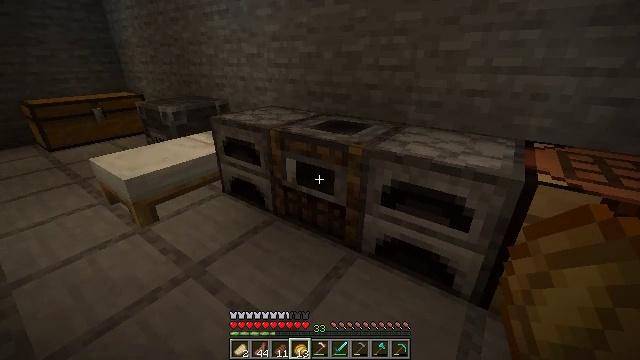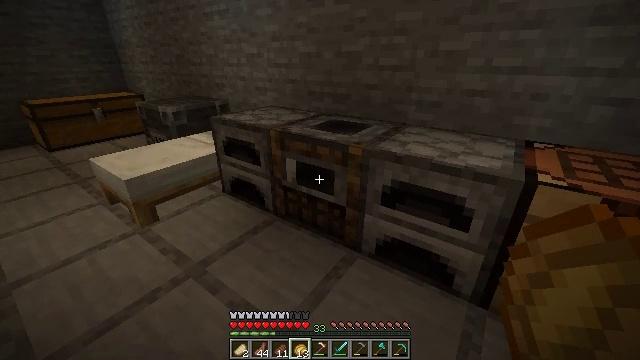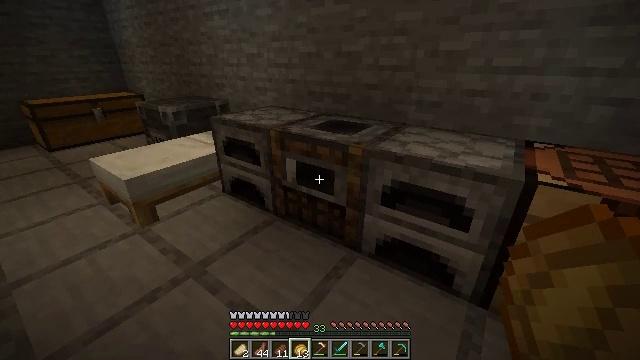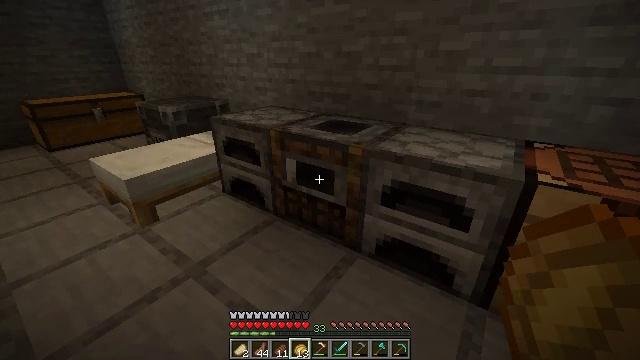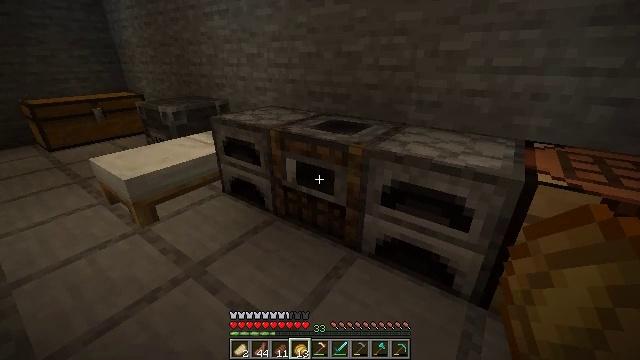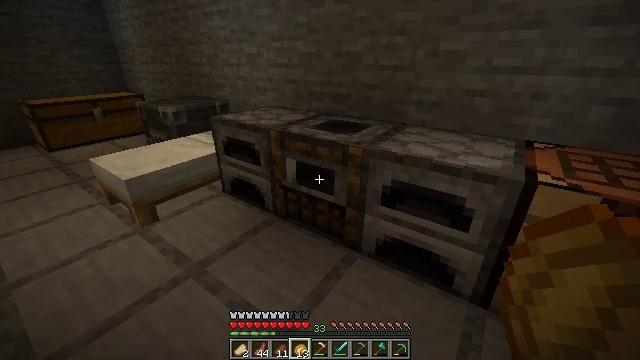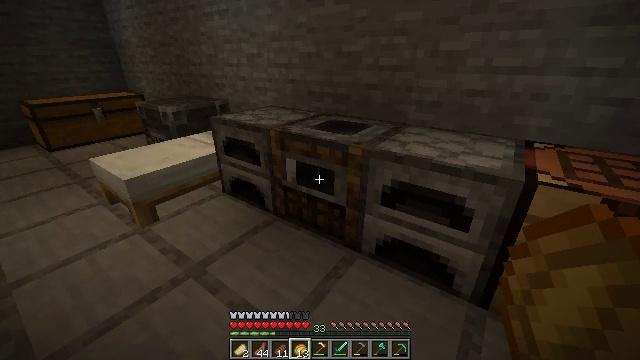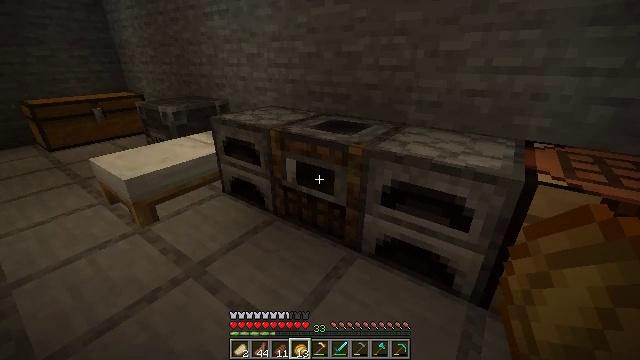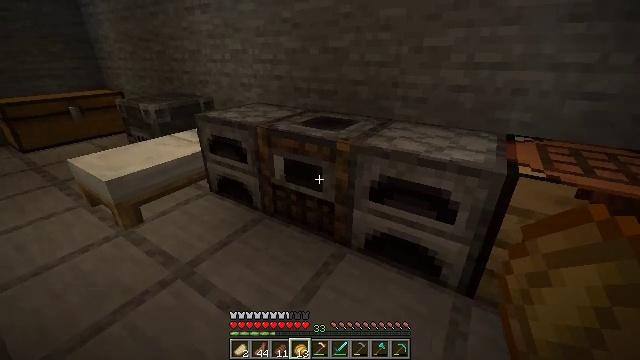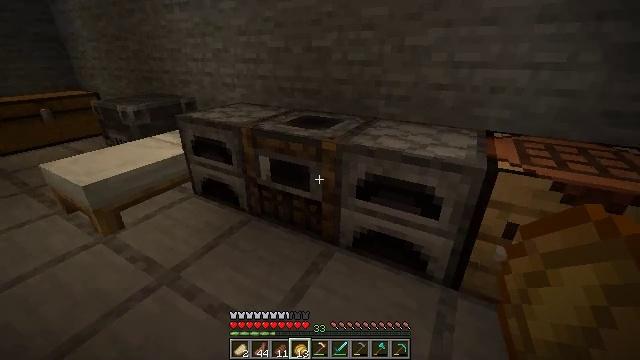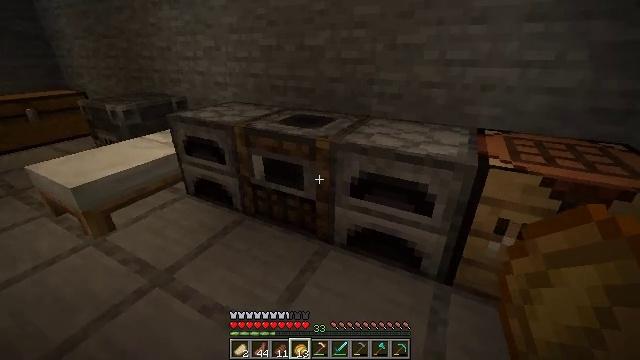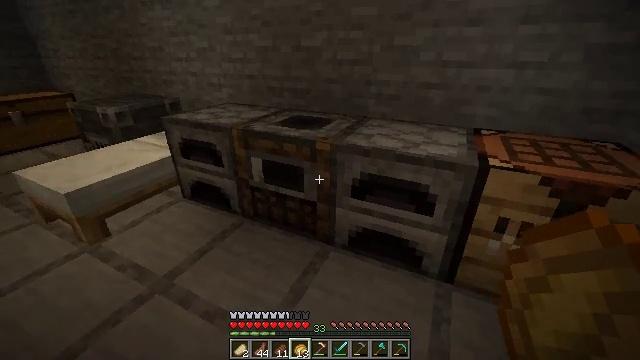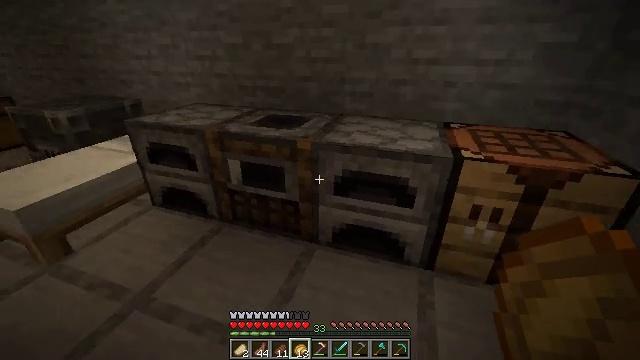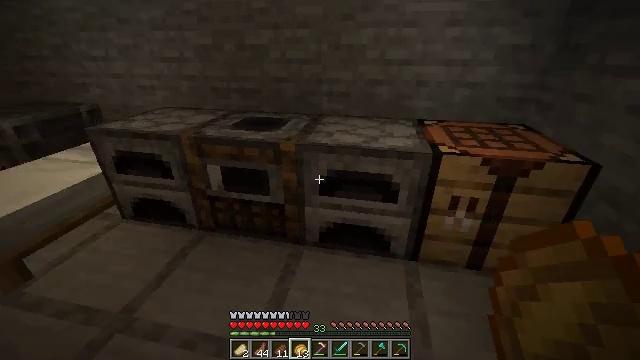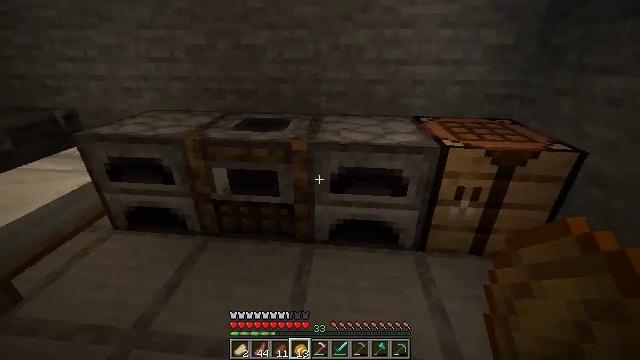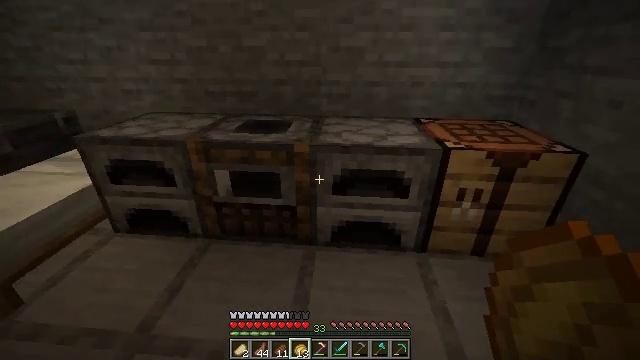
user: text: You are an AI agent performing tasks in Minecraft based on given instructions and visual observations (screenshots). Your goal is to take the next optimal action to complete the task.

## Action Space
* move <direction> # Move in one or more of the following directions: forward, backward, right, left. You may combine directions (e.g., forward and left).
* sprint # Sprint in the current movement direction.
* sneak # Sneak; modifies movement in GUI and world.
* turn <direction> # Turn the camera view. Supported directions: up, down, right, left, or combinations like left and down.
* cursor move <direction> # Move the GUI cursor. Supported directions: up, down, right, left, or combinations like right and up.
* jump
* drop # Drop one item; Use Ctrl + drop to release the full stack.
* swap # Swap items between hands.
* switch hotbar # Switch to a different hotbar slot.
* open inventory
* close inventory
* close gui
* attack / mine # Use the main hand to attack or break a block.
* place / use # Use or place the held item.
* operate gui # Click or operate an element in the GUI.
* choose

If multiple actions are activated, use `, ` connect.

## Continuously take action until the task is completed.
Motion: motion action
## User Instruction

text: Dig up carrots from the soil.
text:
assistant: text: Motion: no_op
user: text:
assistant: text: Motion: no_op
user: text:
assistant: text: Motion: no_op
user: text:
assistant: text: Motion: no_op
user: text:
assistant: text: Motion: no_op
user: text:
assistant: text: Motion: no_op
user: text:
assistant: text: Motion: no_op
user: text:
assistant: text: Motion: turn right
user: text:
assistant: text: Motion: turn right
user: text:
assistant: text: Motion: turn right
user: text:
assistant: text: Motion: move left, turn right
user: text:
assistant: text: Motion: move left, turn right
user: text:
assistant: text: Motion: move left, turn right
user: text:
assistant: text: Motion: move left, turn right
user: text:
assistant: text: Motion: no_op
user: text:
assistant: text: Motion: no_op
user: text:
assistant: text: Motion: turn right
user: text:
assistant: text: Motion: turn right and up
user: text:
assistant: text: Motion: turn right
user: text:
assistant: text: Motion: no_op
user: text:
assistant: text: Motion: use / place
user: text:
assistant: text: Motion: use / place
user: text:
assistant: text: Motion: use / place
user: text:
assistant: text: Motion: use / place
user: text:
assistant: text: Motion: no_op
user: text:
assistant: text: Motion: no_op
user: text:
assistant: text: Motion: no_op
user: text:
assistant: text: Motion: no_op
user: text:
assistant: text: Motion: no_op
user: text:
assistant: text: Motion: no_op